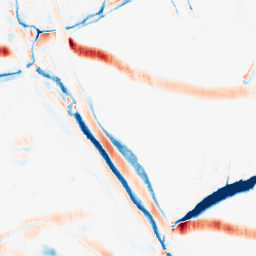
Category: morphological
Decomposition family: morphological_rect
Decomposition parameters: operation: average
width: 5
height: 20
Upsampling method: sinc_blackman
Upsampling parameters: scale: 2
kernel_size: 4
Upsampling scale: 2